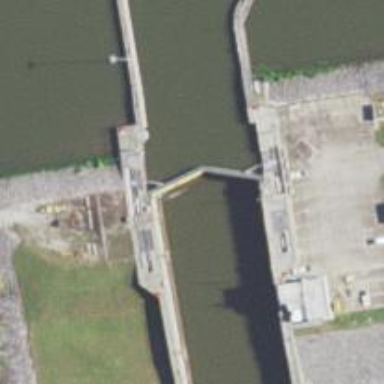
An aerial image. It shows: Lock gate on waterway.